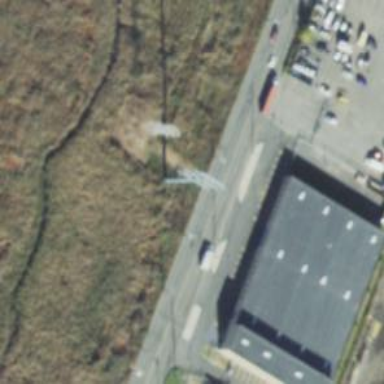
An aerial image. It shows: Lattice structure tower used for power distribution.